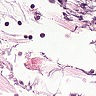
Metastatic tissue present: no